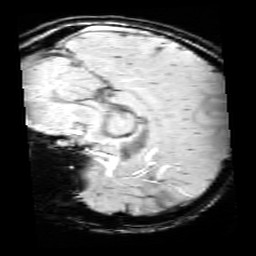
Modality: SWI
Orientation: sagittal
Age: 10
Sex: female
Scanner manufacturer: siemens
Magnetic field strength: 3 T
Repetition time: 0.027 s
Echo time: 0.02 s